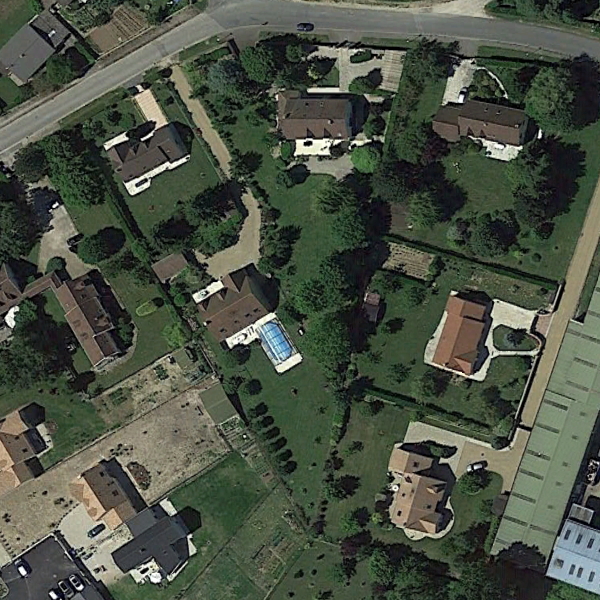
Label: MediumResidential